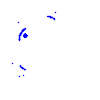
Particle: pion